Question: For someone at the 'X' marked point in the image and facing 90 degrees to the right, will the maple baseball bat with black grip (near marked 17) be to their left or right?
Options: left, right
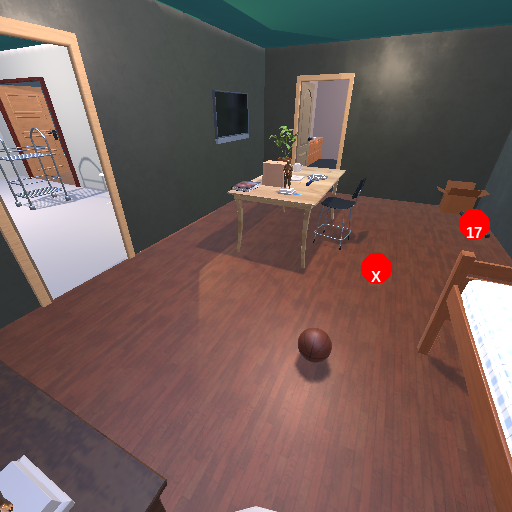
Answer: left